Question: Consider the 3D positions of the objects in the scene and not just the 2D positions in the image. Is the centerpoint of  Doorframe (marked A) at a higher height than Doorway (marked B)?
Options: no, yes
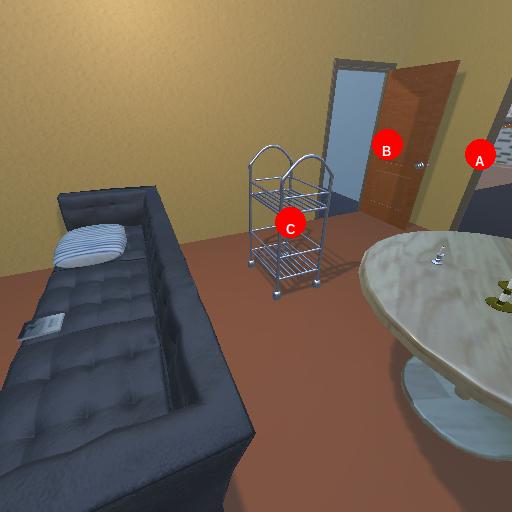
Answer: no